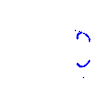
Particle: kaon